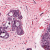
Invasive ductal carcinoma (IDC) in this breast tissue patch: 0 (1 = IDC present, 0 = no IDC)